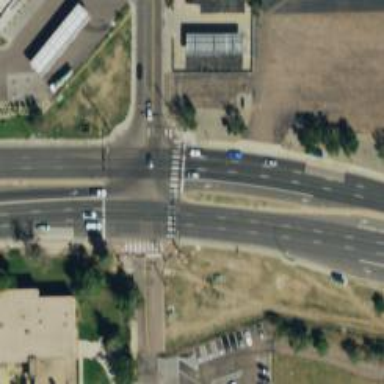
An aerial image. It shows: Footway crossing.